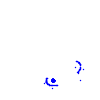
Particle: pion